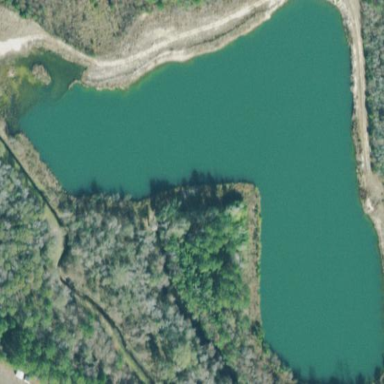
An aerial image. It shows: Pond with natural water.